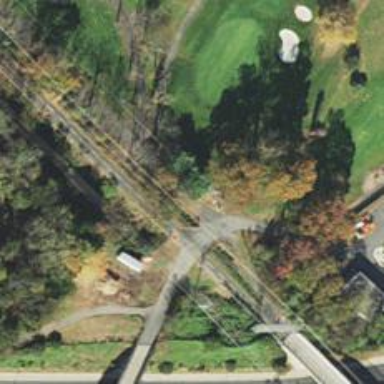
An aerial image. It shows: Service road designated as golf cart path.